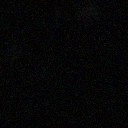
Screen state: off